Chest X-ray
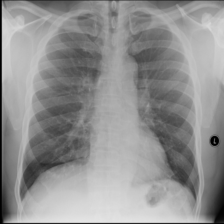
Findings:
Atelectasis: negative
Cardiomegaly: negative
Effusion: negative
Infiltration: negative
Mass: negative
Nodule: negative
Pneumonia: negative
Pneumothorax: negative
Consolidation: negative
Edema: negative
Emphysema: negative
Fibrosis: negative
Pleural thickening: negative
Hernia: negative